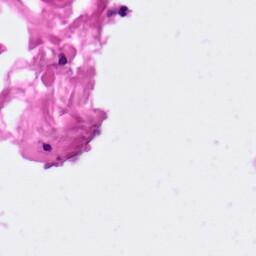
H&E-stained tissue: Pancreatic